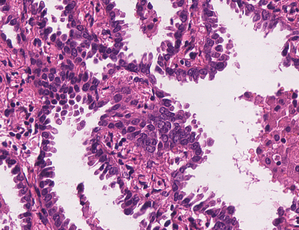
Tumor epithelial tissue: yes
Tumor-associated stroma tissue: yes
Normal tissue: no